Aerial crown-view tile of a tropical tree (Barro Colorado Island, Panama), acquired 20250818:
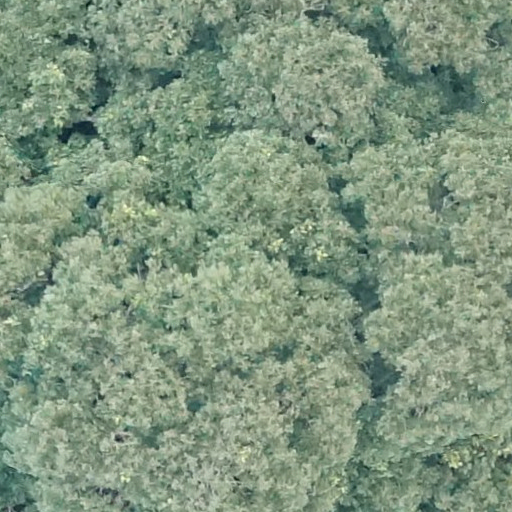
Species: Dipteryx oleifera
GBIF accepted scientific name: Dipteryx oleifera
Crown area: 915.497 m²